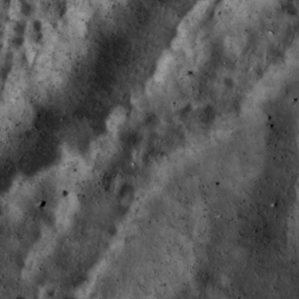
Label: non_frost